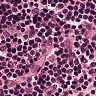
Metastatic tissue present: no